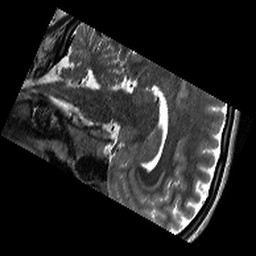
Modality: T2w
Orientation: sagittal